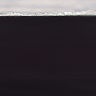
Metastatic tissue present: no